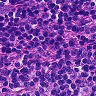
Metastatic tissue present: no